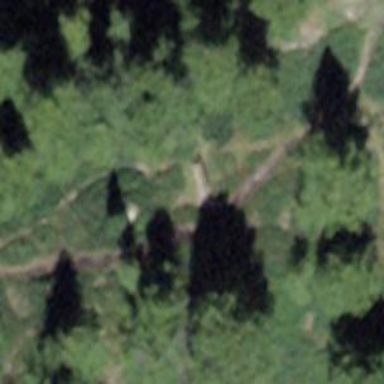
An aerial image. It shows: Bench.